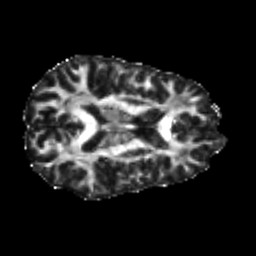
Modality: FA
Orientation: axial
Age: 23
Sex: male
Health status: healthy
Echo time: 0.074 s